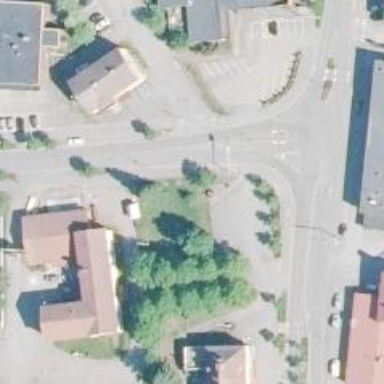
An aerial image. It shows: Town.